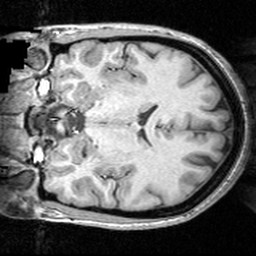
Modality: T1w
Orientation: coronal
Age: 29
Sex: female
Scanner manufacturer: siemens
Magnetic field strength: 3 T
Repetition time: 1.62 s
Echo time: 0.003 s